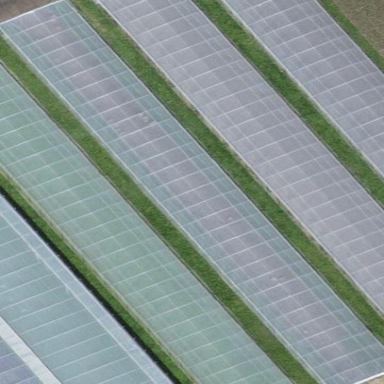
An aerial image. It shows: Greenhouse.